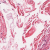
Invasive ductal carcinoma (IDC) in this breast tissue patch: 0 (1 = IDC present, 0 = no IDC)